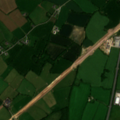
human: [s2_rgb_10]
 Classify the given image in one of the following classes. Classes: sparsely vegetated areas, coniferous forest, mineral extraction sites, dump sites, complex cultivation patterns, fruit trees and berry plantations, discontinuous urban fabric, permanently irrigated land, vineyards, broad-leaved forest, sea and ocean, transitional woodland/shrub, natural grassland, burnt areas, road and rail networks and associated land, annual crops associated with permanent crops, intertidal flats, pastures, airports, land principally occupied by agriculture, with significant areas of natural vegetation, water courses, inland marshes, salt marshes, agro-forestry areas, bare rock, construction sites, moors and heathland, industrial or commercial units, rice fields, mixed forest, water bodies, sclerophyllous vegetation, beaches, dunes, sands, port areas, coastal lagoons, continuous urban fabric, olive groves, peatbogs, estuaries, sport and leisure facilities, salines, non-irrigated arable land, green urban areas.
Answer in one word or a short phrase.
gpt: construction sites, non-irrigated arable land, pastures, complex cultivation patterns